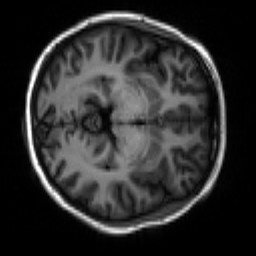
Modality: T1w
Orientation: axial
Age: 18
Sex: female
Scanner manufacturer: siemens
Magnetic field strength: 3 T
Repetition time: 2.3 s
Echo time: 0.00267 s